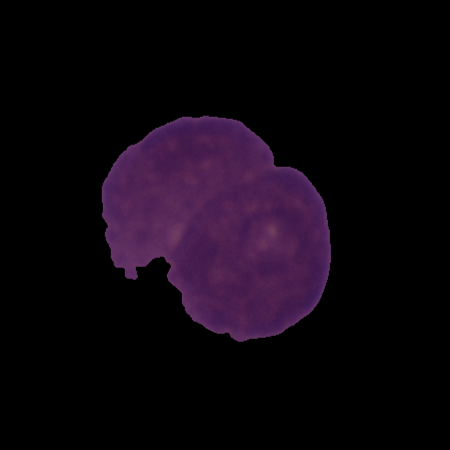
Label: healthy